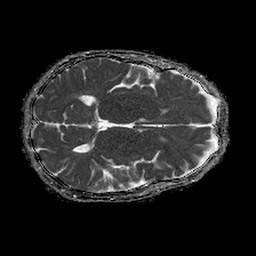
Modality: ADC
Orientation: axial
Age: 65
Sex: female
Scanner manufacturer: philips
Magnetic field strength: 1.5 T
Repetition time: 4.6 s
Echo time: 0.08631 s